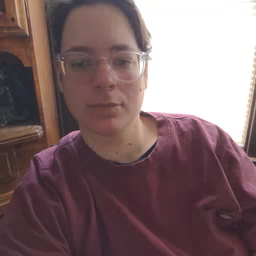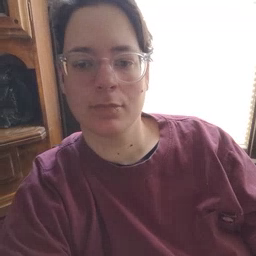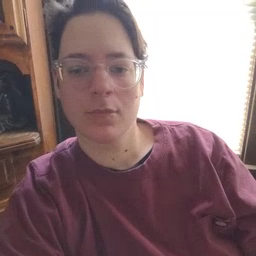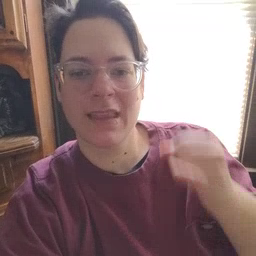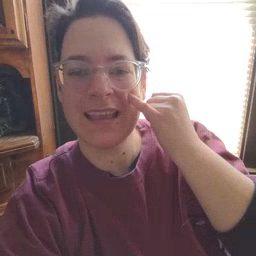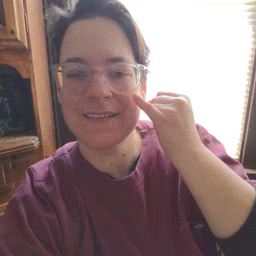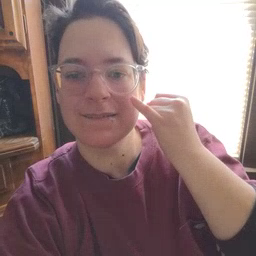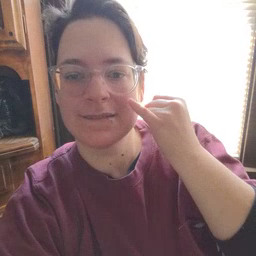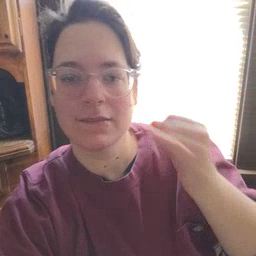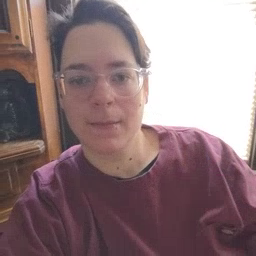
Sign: if